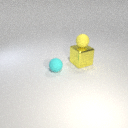
small cyan rubber sphere to the left of large yellow metal cube